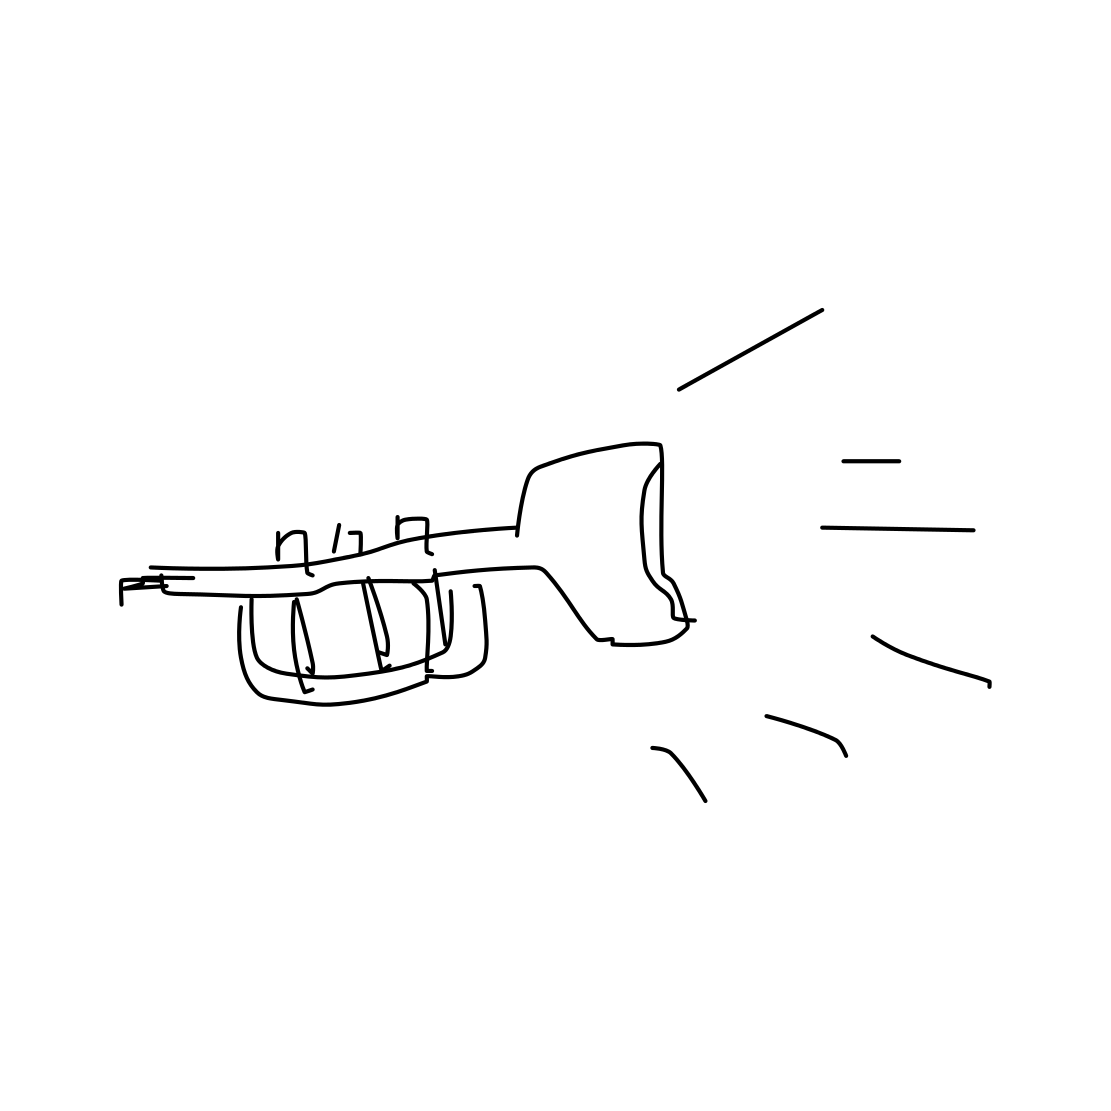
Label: trumpet